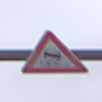
Verkehrszeichen: SchleuderOderRutschgefahr
Umgebung: Outdoor, Nature
Tageszeit: Midday
Wetter: Overcast
Licht: Natural
Jahreszeit: NotSpecified
Kontrast: LowContrast